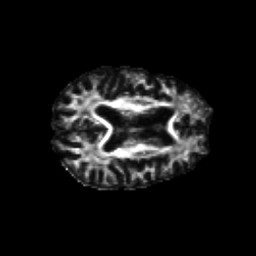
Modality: FA
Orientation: axial
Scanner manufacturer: siemens
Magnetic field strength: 3 T
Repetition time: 6.8 s
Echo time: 0.093 s